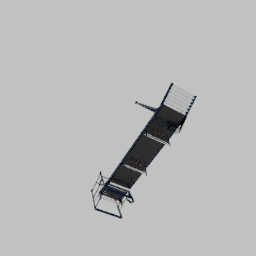
Label: mechanical